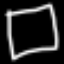
Label: square